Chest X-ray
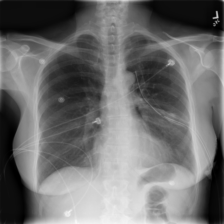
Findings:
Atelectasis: negative
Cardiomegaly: negative
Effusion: negative
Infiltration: negative
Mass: negative
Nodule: negative
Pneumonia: negative
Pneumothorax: negative
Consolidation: negative
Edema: negative
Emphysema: negative
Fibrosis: negative
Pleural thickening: negative
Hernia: negative